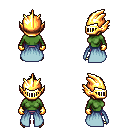
a pixel art fantasy rpg character, female body template, orc, green skin, overskirt, magenta pants, raven mohawk hairstyle, gold helm, gold gloves, gold boots, four views (front, back, left, right), 2x2 character sprite sheet, small pixel art, hard edges, no anti-aliasing